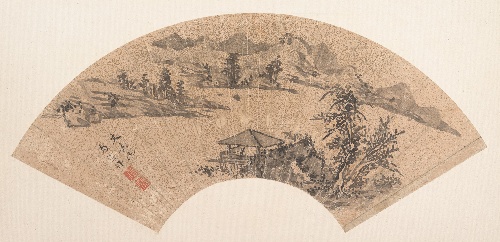
Title: 清   佚名   倣文徵明   書法   扇|Pavilion by Lake Shore
Artist: Wen Jia|Unidentified artist
Artist bio: Chinese, 1501–1583|
Date: 17th century or later
Object type: Folding fan mounted as an album leaf
Classification: Paintings
Medium: Folding fan mounted as an album leaf; ink on gold paper
Culture: China
Period: Qing dynasty (1644–1911)
Dimensions: 6 7/8 x 19 1/2 in. (17.5 x 49.5 cm)
Department: Asian Art
Credit line: John Stewart Kennedy Fund, 1913
Accession year: 1913
Repository: Metropolitan Museum of Art, New York, NY
Tags: Pavilions|Mountains|Landscapes